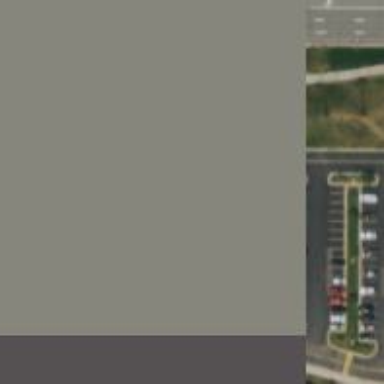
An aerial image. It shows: Parking space is available.